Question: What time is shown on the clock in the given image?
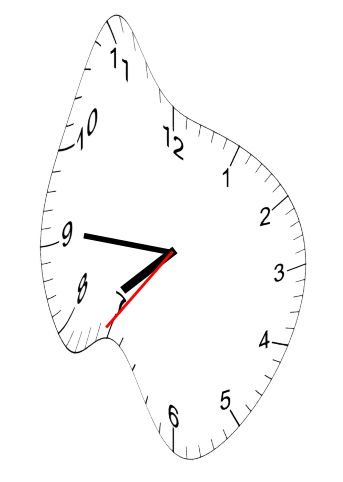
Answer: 07:45:36